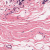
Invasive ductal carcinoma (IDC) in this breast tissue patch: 0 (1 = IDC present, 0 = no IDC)